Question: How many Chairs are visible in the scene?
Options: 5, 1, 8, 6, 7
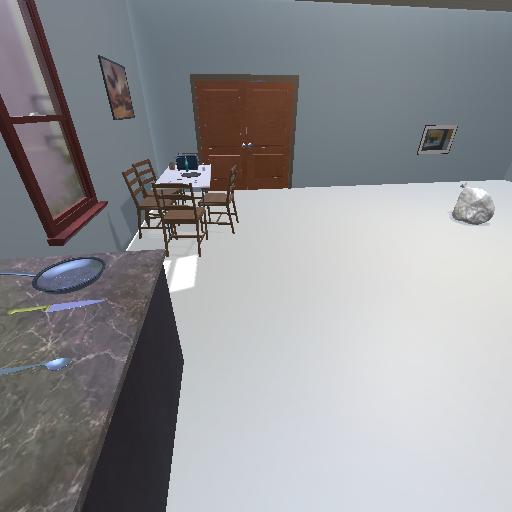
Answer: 5